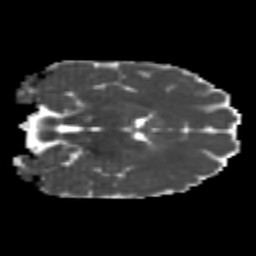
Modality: MD
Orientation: coronal
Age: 21
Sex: female
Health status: healthy
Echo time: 0.074 s